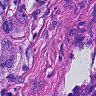
Metastatic tissue present: yes